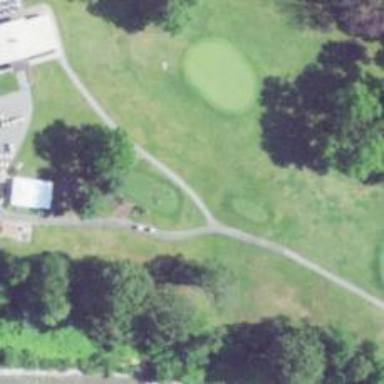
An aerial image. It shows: Golf path with asphalt surface.